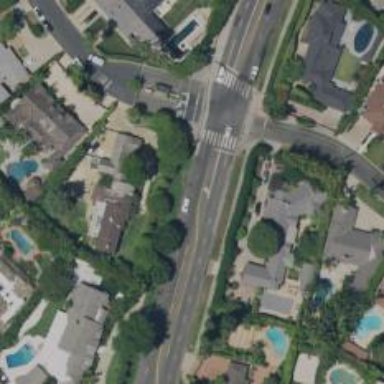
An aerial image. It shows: Secondary road with asphalt surface. It is lined with residential properties.